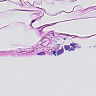
Metastatic tissue present: no